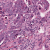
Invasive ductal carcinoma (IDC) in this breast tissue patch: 1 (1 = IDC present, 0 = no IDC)